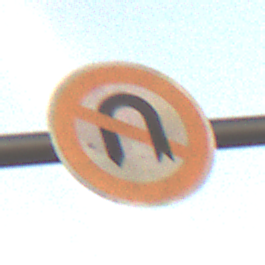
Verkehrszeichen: VerbotWenden
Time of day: SunriseSunset
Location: Outdoor (Nature)
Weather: PartlyCloudy
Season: NotSpecified
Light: Natural